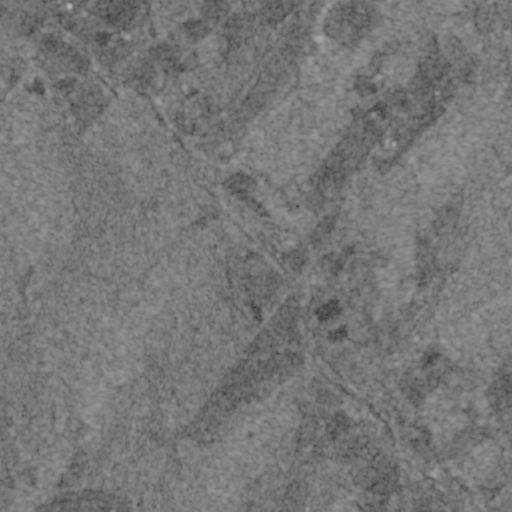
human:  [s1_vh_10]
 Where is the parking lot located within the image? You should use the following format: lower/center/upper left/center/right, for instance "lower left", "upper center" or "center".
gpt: The parking lot is located in the upper right of the image.
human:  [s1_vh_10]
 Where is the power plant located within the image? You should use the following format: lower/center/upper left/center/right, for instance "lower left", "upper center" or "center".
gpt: There is no power plant in the image.

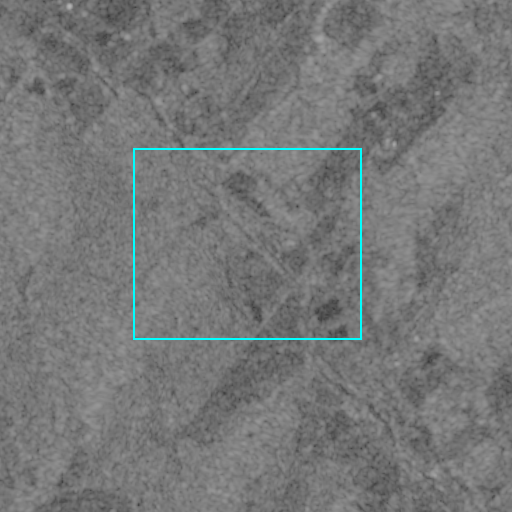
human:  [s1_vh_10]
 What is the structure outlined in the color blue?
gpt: There is no blue outline.
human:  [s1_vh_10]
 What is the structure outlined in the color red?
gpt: There is no structure outlined in red.